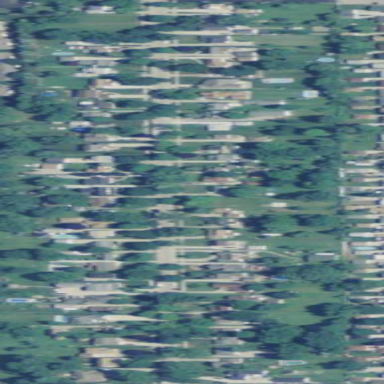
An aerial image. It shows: Residential area composed of single-family homes.